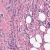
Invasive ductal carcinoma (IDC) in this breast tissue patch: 0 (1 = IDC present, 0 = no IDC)